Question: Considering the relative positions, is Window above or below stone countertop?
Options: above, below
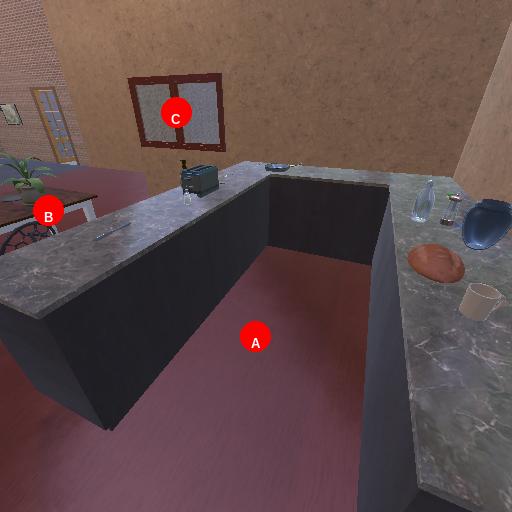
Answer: above